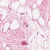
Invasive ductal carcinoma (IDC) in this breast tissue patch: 0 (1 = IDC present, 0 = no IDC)